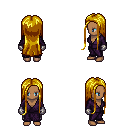
a pixel art fantasy rpg character, female body template, human, dark skin, purple robe, metal pants, blonde extra-long hairstyle, metal gloves, four views (front, back, left, right), 2x2 character sprite sheet, small pixel art, hard edges, no anti-aliasing